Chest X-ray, AP view. Patient: 25 years old, sex F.
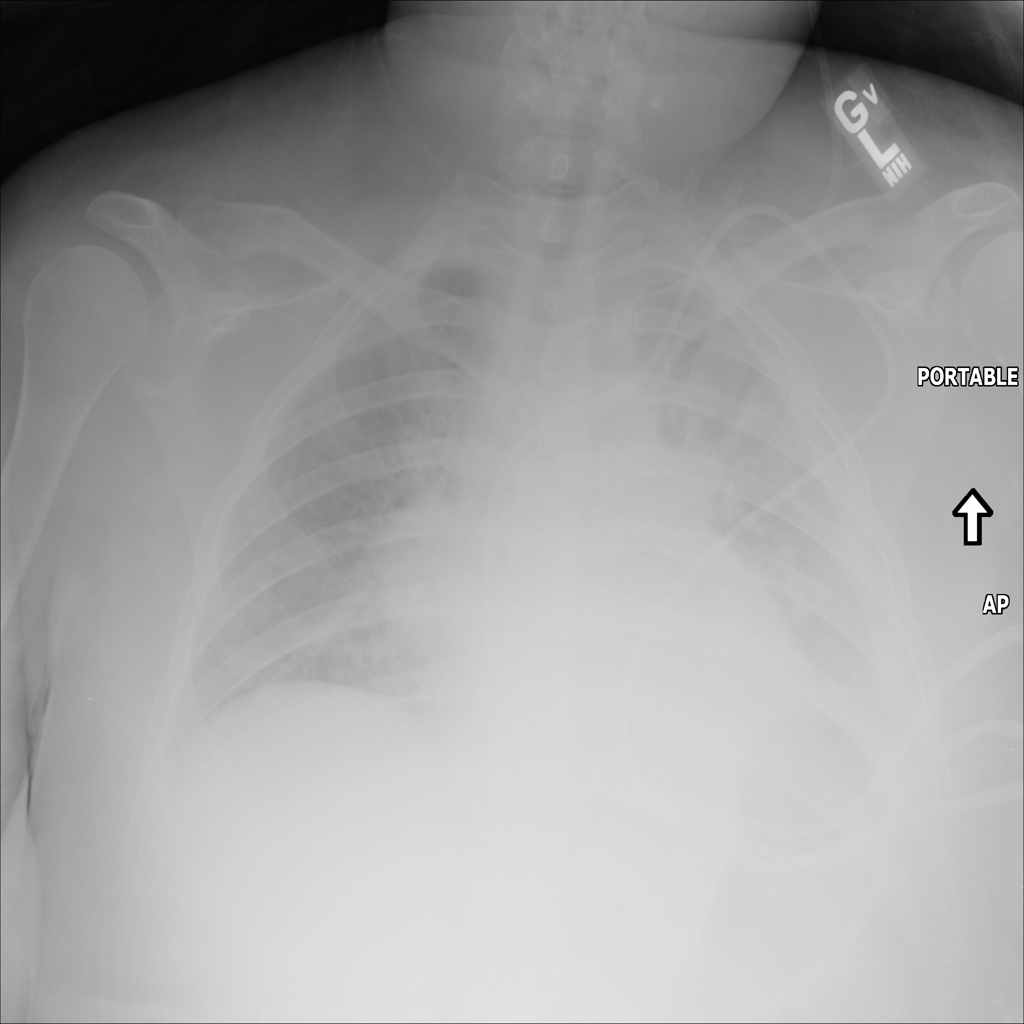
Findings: Effusion, Infiltration, Mass